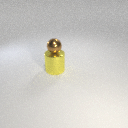
large yellow metal cylinder below small brown metal sphere